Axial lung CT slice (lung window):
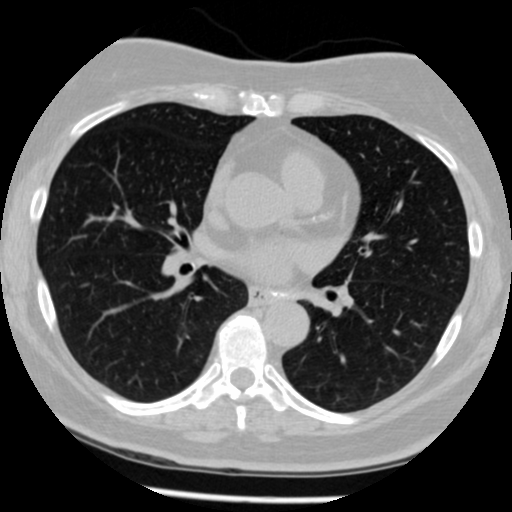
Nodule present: no